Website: lowes
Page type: newsletter-management
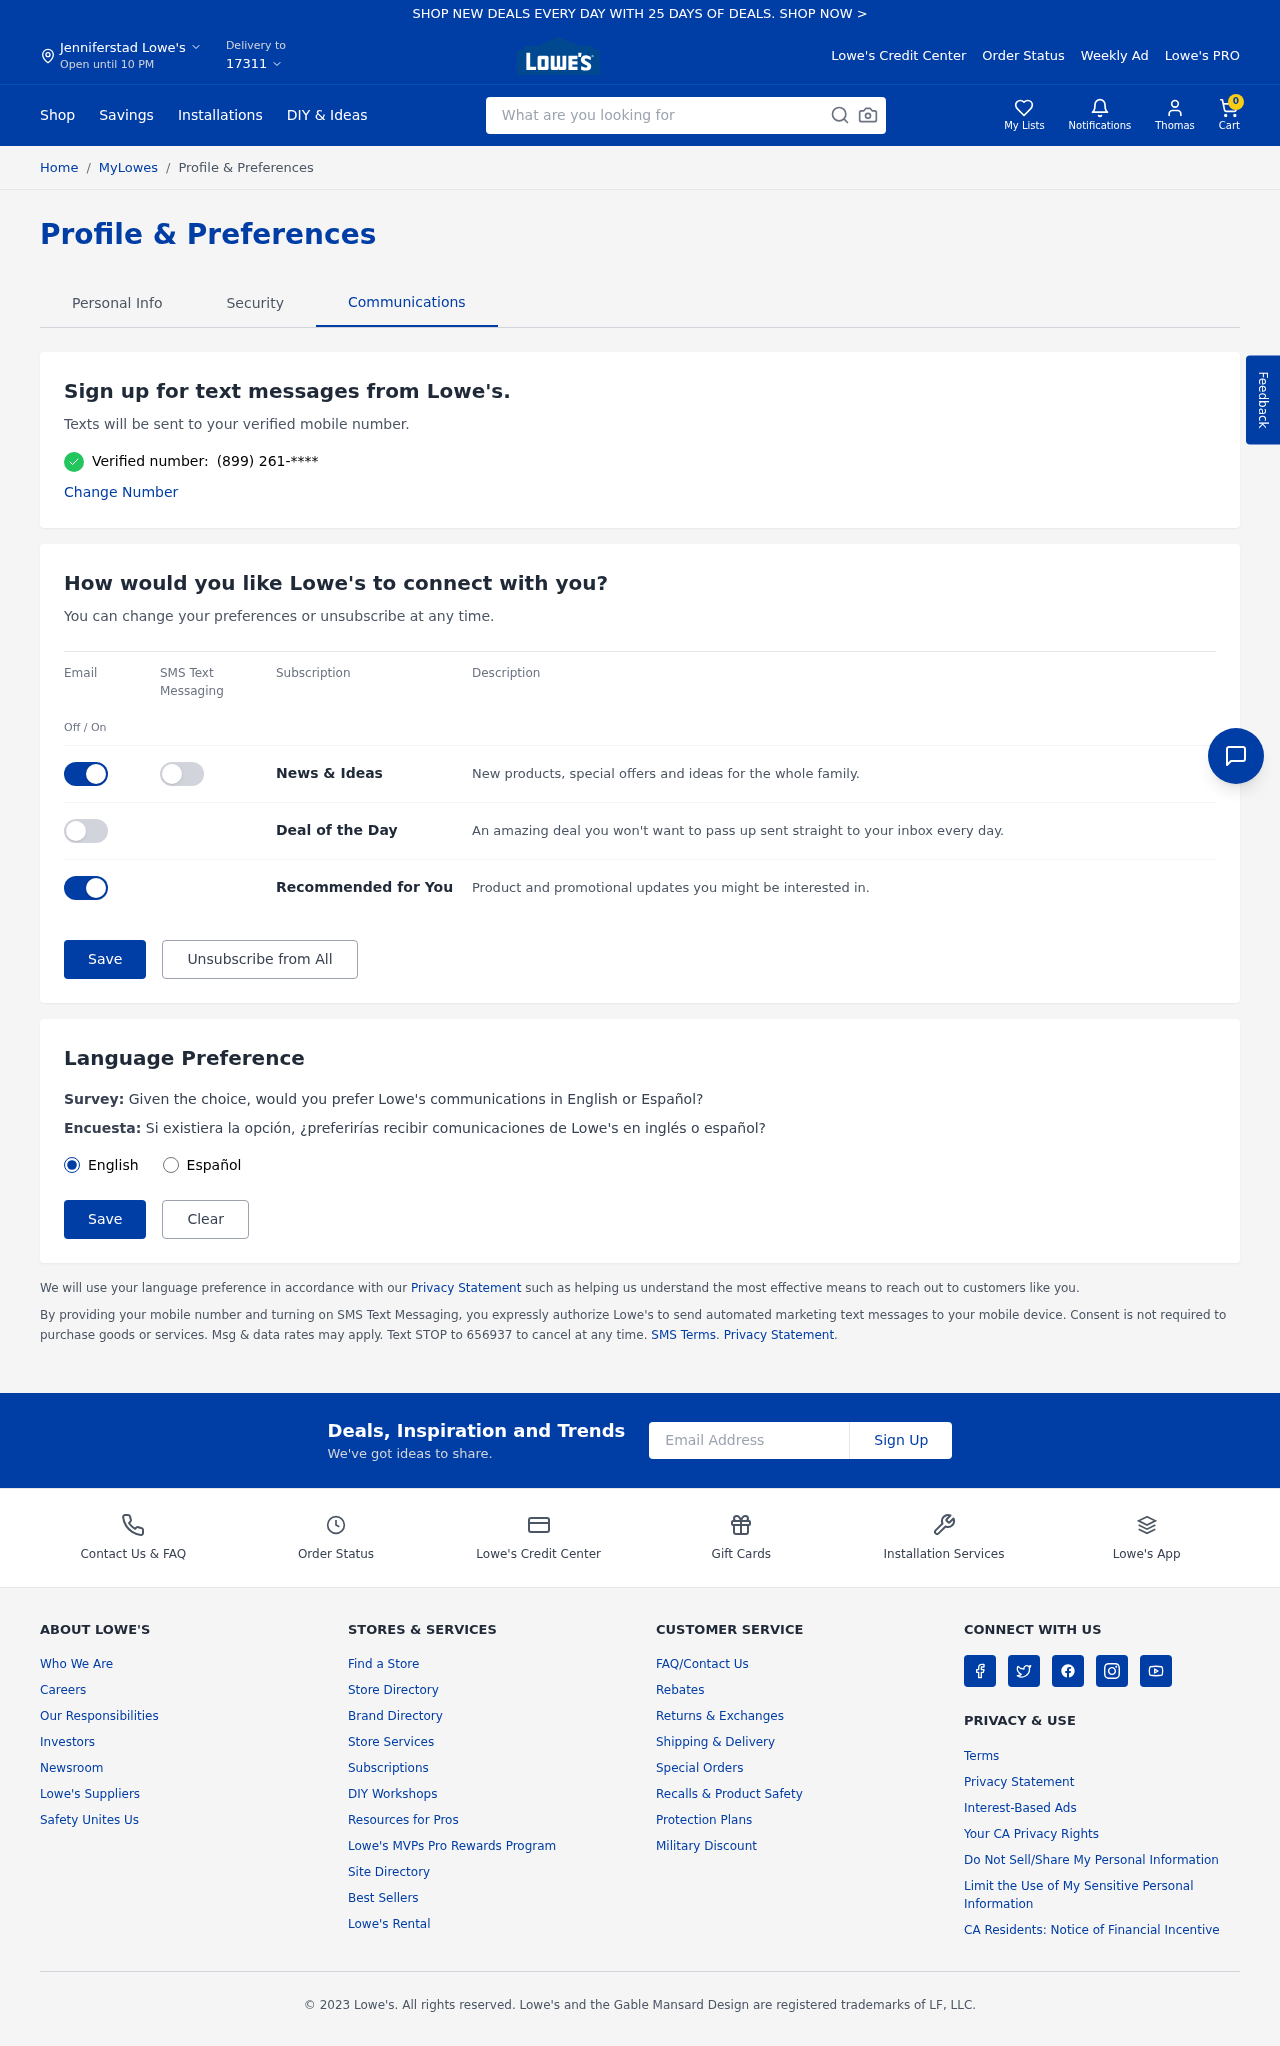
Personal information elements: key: PII_CITY
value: Jenniferstad
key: PII_EMAIL
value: tsilva@gmail.com
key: PII_FIRSTNAME
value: Thomas
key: PII_POSTCODE
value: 17311
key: PII_PHONE
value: (899) 261
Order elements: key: ORDER_NUM_ITEMS
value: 0
Search elements: key: HEADER_SEARCH
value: What are you looking for